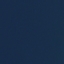
Label: SeaLake